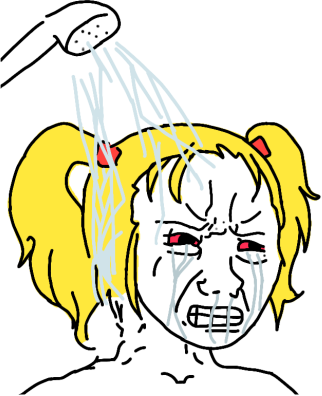
Label: 5_Crying_Wojak